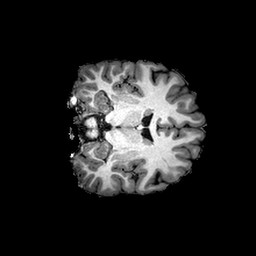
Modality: T1w
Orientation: coronal